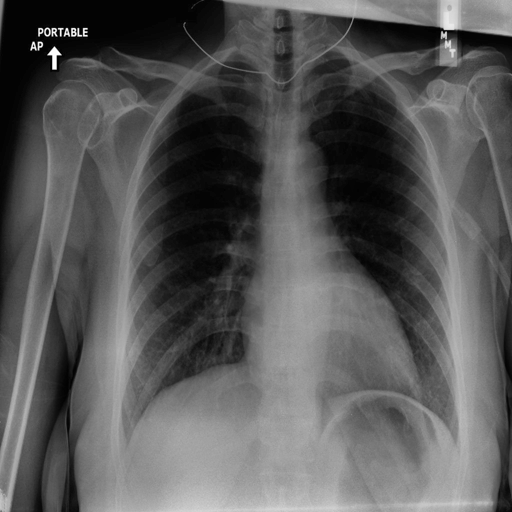
Finding: NORMAL